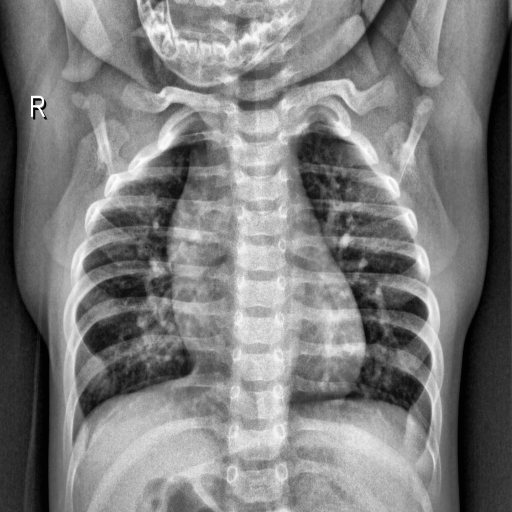
Finding: NORMAL